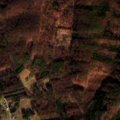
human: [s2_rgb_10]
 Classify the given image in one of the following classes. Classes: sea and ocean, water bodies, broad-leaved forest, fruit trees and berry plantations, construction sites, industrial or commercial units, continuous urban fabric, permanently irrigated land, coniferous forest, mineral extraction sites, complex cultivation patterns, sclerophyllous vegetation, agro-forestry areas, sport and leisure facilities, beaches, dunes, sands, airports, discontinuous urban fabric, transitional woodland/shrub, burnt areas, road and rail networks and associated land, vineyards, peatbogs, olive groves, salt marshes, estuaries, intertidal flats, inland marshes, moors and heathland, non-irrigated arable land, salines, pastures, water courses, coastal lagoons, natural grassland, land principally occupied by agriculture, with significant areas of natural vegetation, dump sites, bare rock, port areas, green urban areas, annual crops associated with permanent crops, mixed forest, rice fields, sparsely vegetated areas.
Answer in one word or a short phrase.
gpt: land principally occupied by agriculture, with significant areas of natural vegetation, broad-leaved forest, mixed forest